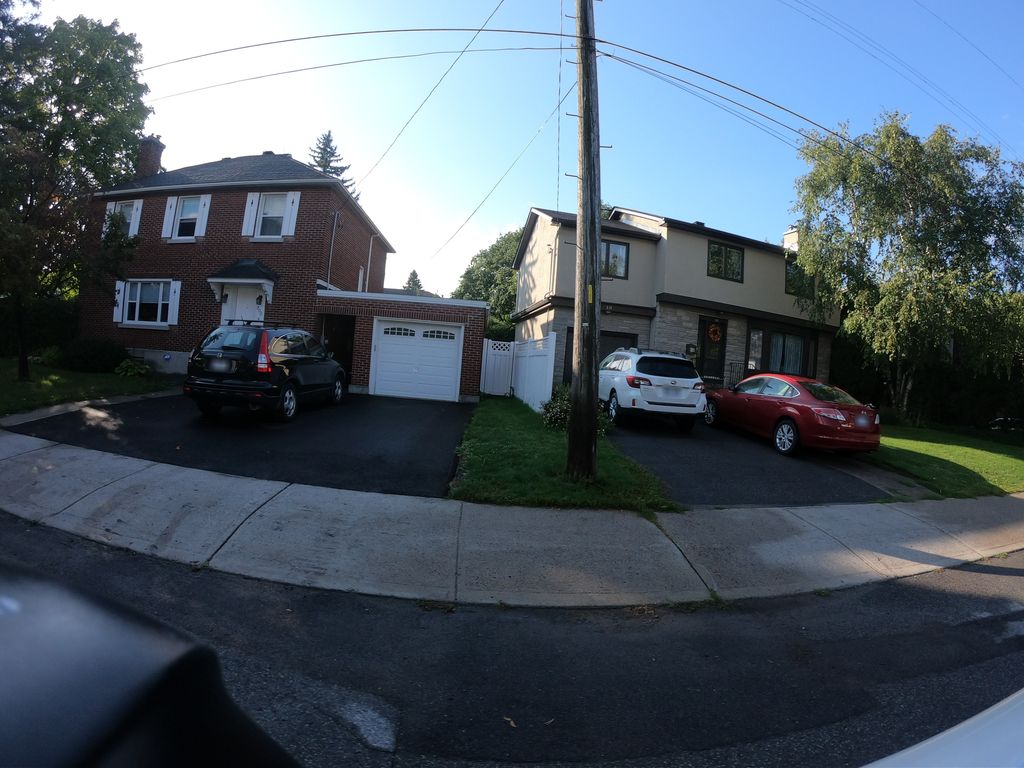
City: ottawa-gatineau